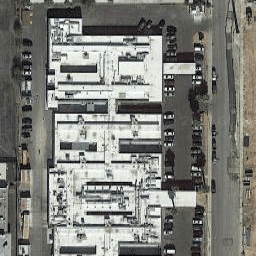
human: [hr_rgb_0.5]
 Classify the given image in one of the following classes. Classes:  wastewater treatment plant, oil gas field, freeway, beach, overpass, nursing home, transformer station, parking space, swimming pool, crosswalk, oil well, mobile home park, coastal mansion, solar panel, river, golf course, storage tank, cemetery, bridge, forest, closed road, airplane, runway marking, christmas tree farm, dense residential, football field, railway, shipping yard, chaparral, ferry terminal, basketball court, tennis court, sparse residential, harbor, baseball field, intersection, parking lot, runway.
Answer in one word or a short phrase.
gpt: nursing home